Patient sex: M
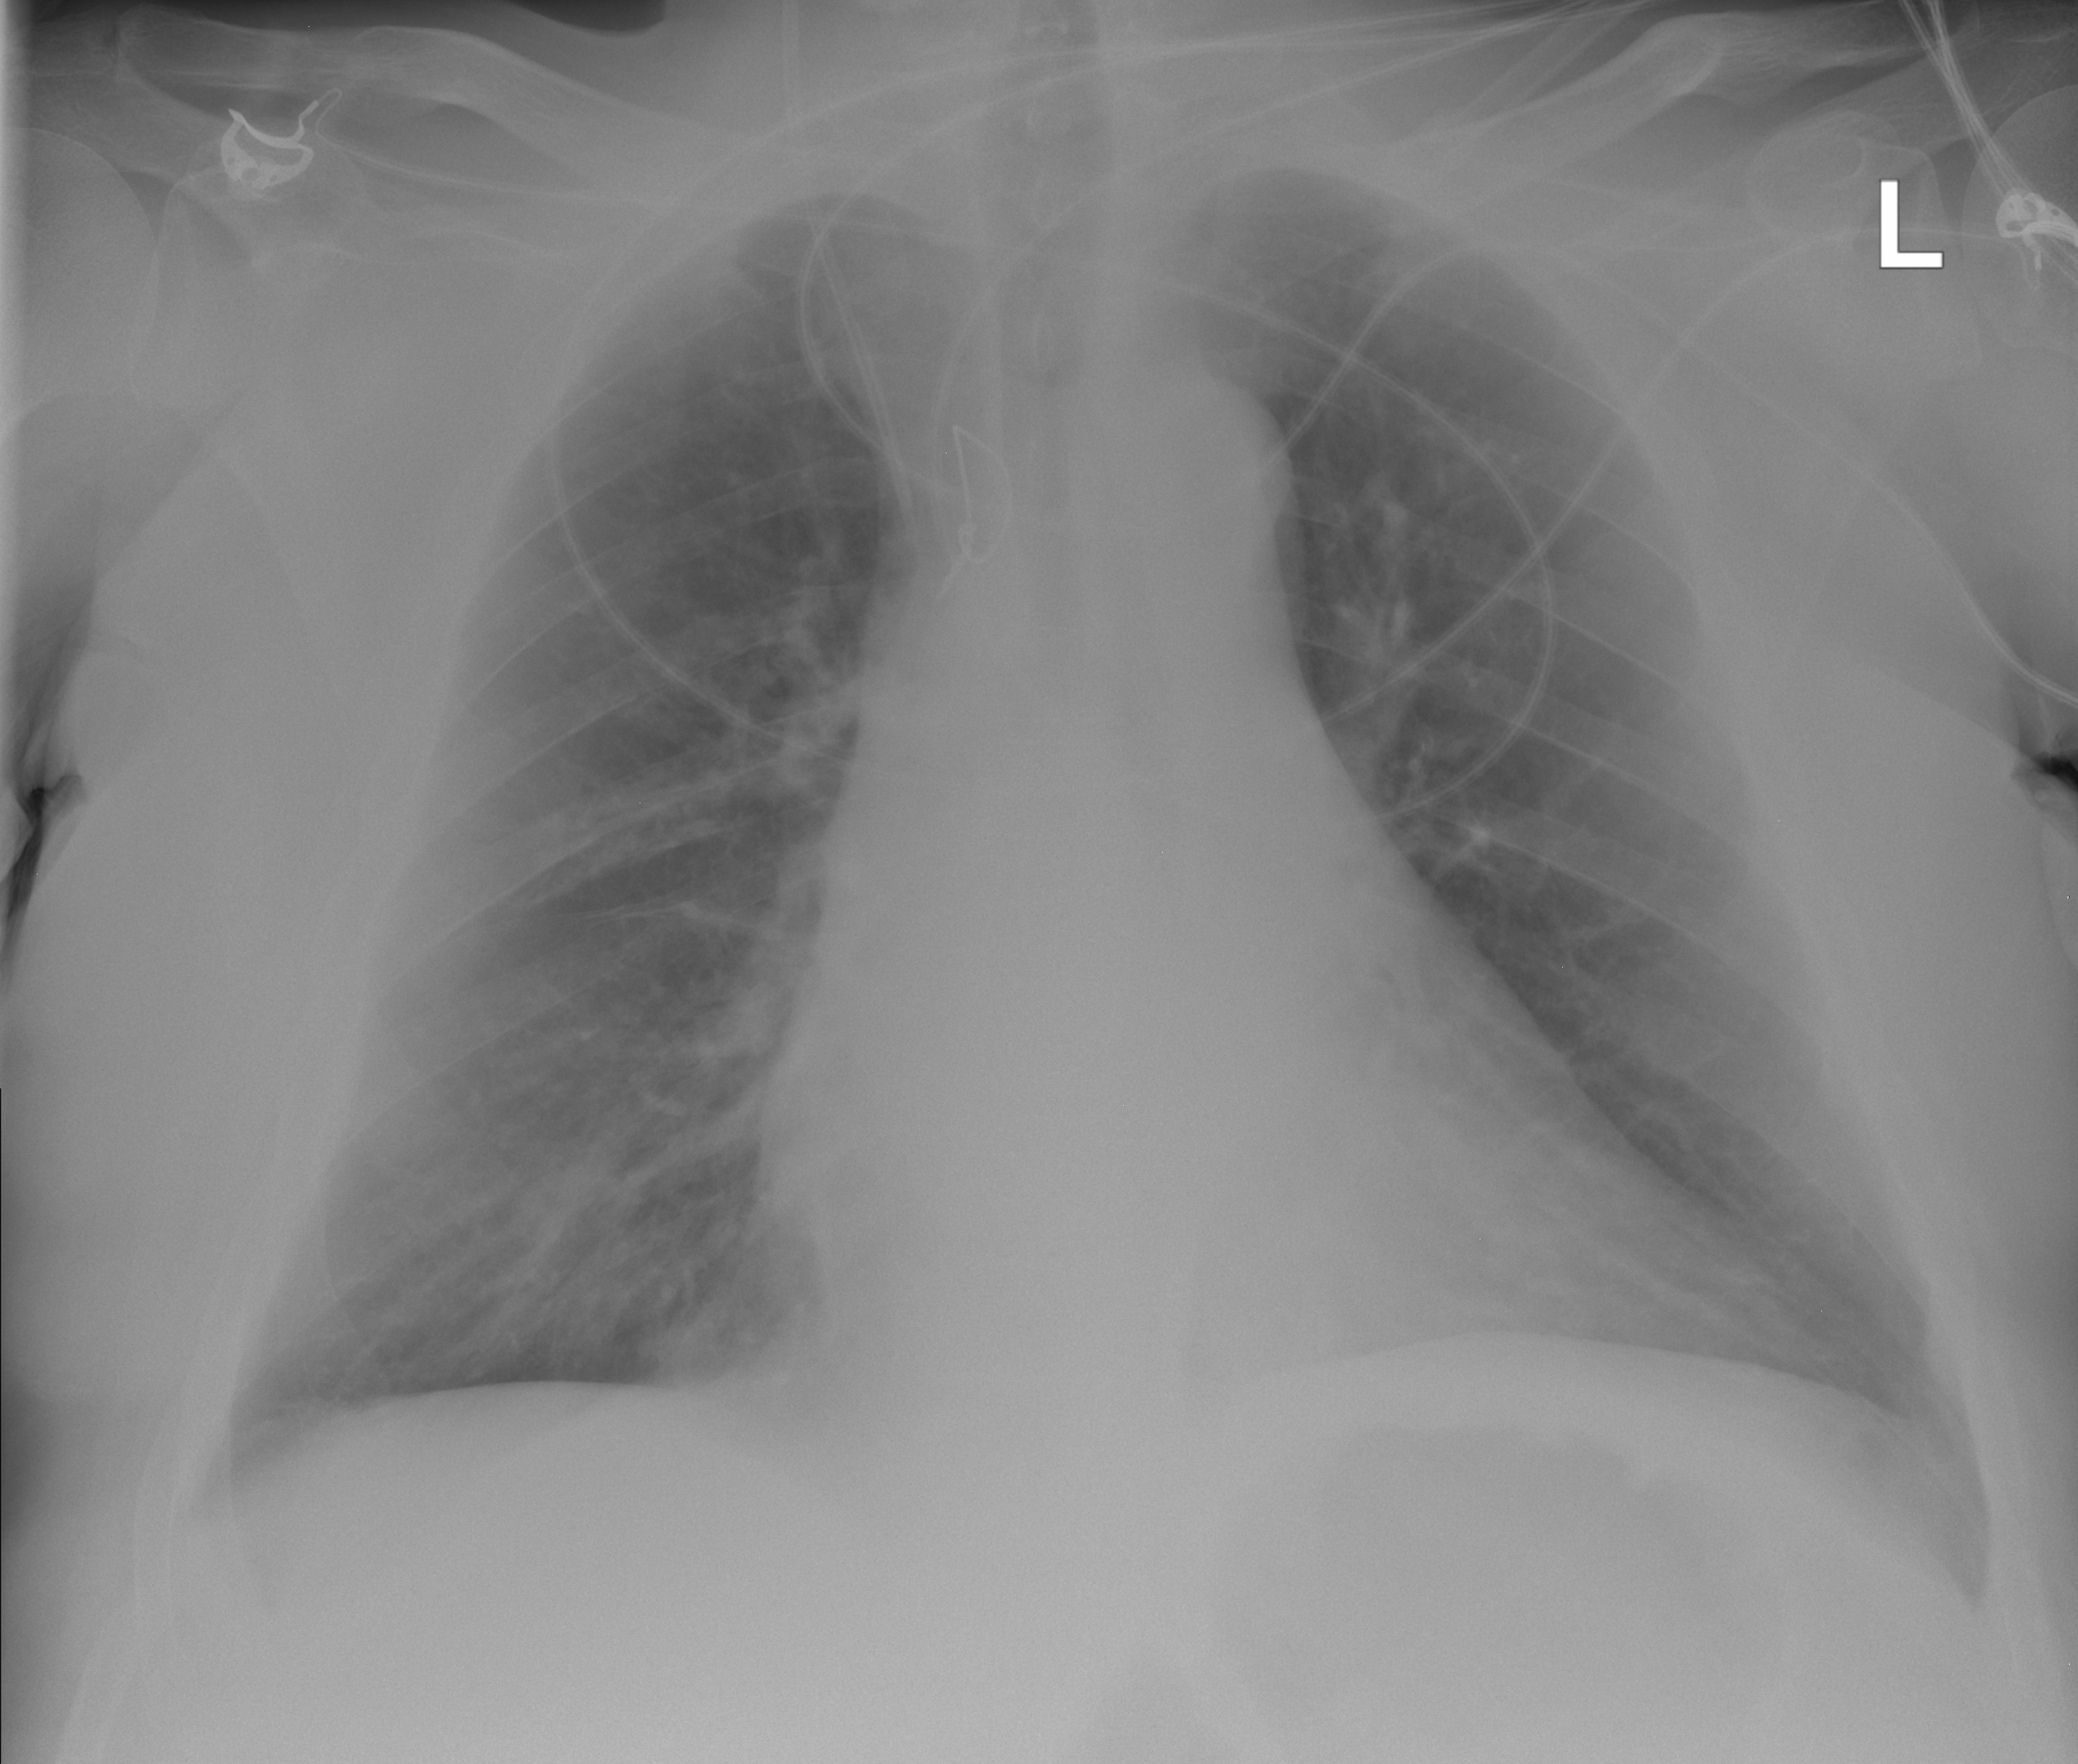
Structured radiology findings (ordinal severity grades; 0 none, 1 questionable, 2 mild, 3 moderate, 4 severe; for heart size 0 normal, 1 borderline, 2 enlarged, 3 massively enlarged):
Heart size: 2
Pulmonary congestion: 0
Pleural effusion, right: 0
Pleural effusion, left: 0
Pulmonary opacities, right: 1
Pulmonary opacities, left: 0
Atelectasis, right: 0
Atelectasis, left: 0